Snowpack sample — Loveland Pass, Silver Plume, Colorado, USA (1/12/25, 11:40 AM MST)
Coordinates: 39.66, -105.88
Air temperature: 7 °F
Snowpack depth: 140 cm
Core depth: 10 cm
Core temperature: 41 °F
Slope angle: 11°, slope face: 30°
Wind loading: high
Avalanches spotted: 2
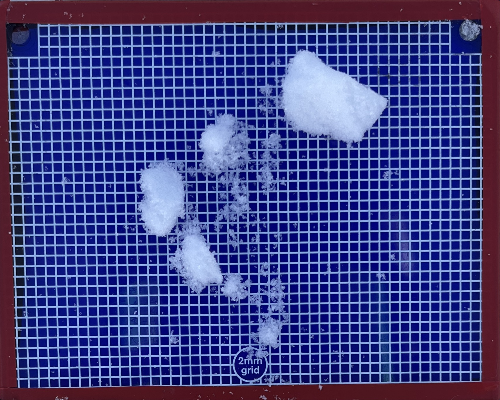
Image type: profile
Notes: Pilot using slightly modified coring method that took too large segment for snow profile picturing, advised not to use in higher level models. Two avalanche on south face nearby, partially cloudy with light snow in the last 24 hours. Lots of wind loading on eastern features.